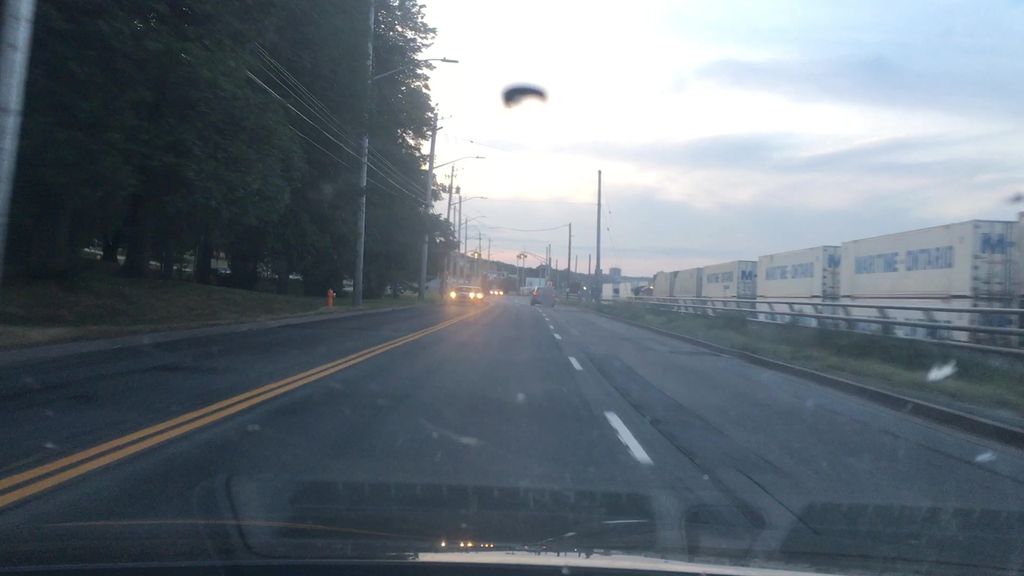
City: halifax